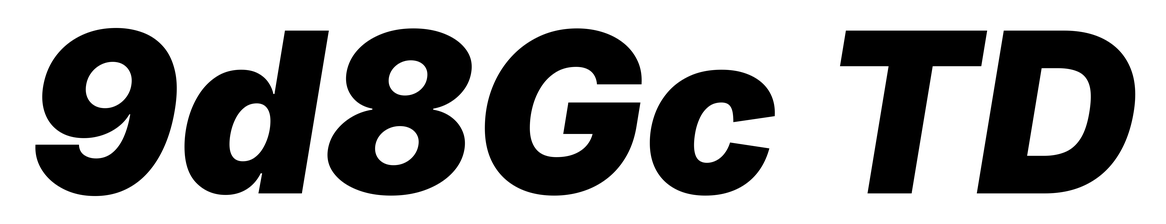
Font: Inter-Italic_Black_Italic